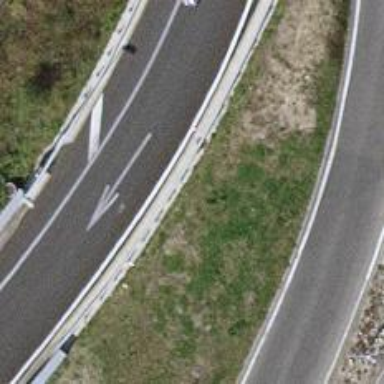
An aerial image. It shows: Motorway link.